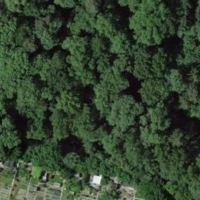
EUNIS habitat code: 41
Species observed at this site:
Allium ursinum